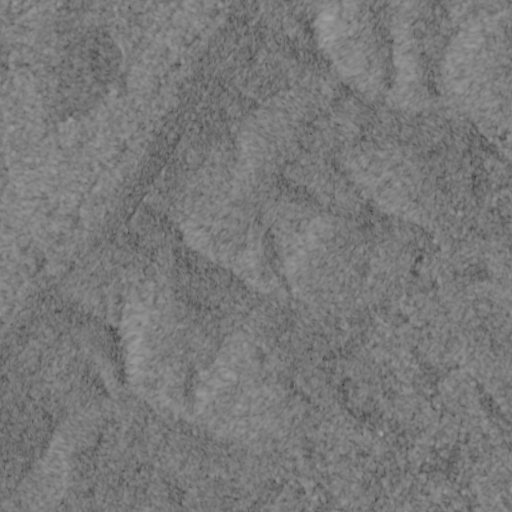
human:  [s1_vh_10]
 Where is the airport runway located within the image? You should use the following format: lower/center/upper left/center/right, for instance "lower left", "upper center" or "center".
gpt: The airport runway is located in the lower right of the image.
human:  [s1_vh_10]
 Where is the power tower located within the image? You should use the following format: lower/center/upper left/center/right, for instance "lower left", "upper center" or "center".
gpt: The power tower is located in the upper left of the image.
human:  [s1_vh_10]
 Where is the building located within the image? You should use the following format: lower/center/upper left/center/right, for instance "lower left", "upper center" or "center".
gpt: The building is located in the lower right of the image.
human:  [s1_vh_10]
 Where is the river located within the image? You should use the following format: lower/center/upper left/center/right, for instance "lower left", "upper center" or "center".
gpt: The river is located in the upper of the image.
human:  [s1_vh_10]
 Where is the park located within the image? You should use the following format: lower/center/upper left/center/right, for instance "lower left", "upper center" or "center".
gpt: There is no park in the image.

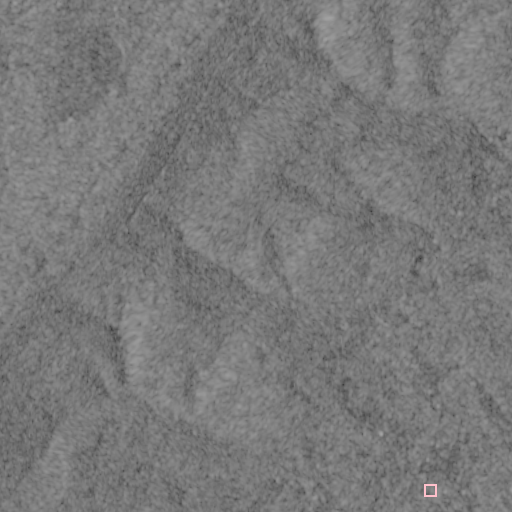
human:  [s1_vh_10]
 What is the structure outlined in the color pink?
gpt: The structure outlined in pink is a power substation.
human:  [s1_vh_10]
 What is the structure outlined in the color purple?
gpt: There is no purple outline.